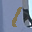
Label: 1